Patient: sex M, age 78
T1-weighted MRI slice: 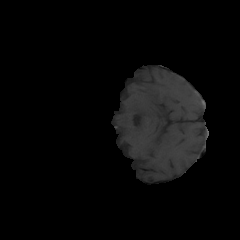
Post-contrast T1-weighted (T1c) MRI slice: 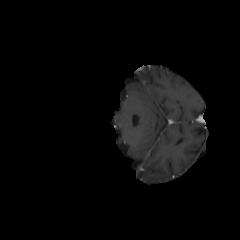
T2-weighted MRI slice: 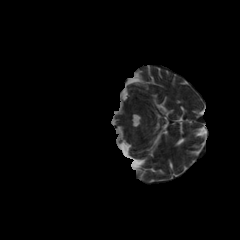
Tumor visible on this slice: no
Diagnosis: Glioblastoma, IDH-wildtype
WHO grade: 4